Question: So I'm not 100% if the thing I'm asking for is called 'answer'. If you open your browser's console, in any chromium-based browser it should look something like this:
And in Firefox it looks something like this: <URL>
It's the thing that the console writes to if you use something like 'document.getElementById'.
Is there any way to write to said result/answer?
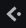
Answer: The arrow to the left is the console telling you that some function returned some value.
If you paste this code to the console, and then run it by typing 'foo()' and pressing enter:
'''
function foo() {
return "bar"
}
'''
It will return the string "Bar", and the icon you mentioned will appear, indicating that some function simply returned a value and did nothing with it.
Edit: As others mentioned, if you use it with 'console.log("foo")', the arrow will appear with 'undefined' because the function 'console.log()' doesnt return anything, it explicity prints on the browser's console, but doesn't return any value. Any function that doesn't return a value, the console will return back that arrow with 'undefined'.
Edit2: A full reference of what you can do with console is here: <URL>